Question: I have a h2 tag with CSS:
'''
h2 {
display: inline-block;
border-bottom: 3px solid #ffcc00;
padding-bottom: 30px;
color: #5e5e5e;
font-size: 23px;
font-weight: 400;
line-height: 18px;
text-align: left;
margin: 30px 3px; }
'''
It's looking like that:

But I want to fill "the rest of the width" with different border. It must look like that:
<URL>
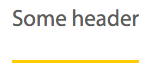
Answer: HTML
'''
<h2>
<span>Some header</span>
</h2>
'''
CSS
'''
h2 {
border-bottom-width: 1px;
border-bottom-style: solid;
border-bottom-color: lightgray;
}
span {
border-bottom-width: 3px;
border-bottom-style: solid;
border-bottom-color: orange;
padding: 30px 3px;
margin: 0 0 -2px 0;
display: inline-block;
}
'''
DEMO: <URL>